Question: Hi I find this exercise of '<input type="range">' that there is a price on a '"button"'
This is a <URL>
I changing it for see one input range.
This is my <URL> .
Good but I like that the cursor is a rectangle.
---
This I know that I change the with delete: '.ui-corner-all { border-radius: 20px; }' or the class specified. And add define 'label{width:1 px;}' )
---
The problem is other:
When the mouse is on the cursor this display the price (on the cursor) and same when the cursor moving and when is out the cursor the price is not display.
This is a image with my scope that I want.

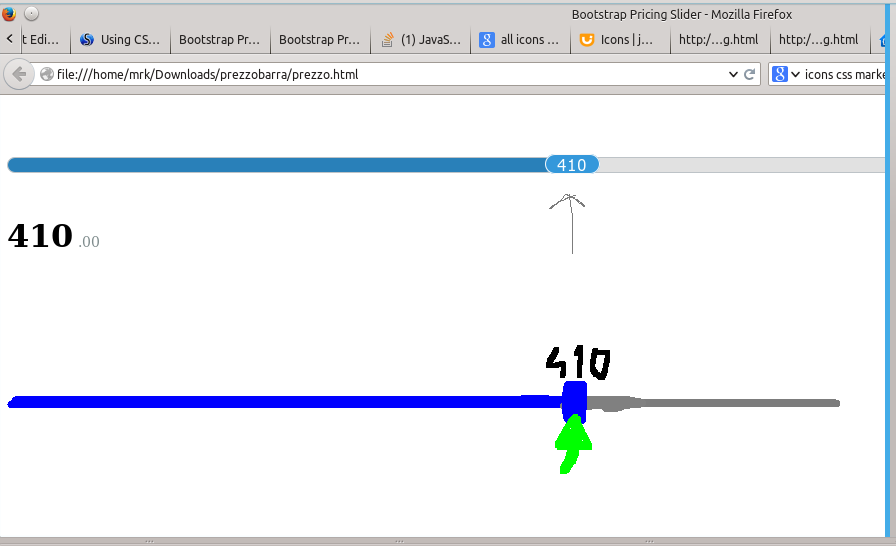
Answer: You can achieve it by adding the below code. You need to add 'id='handle'' to your anchor tag for this to work.
'''
#handle{
width: 2em;
height: 2em; /* Just to make the handle come out of the slider and look bigger */
top: -0.7em; /* For positioning the slider since we increased the height */
text-decoration: none; /* Not really required */
}
#handle label{
position: relative;
line-height: 100%;
margin-top: 8px;
display: none; /* To hide the label value when slider is not hovered, default state */
}
#handle:hover label{
display: block; /* To display the label when handle is hovered on */
top: -35px; /* To position the label with the value in relation to the handle */
}
'''
<URL>